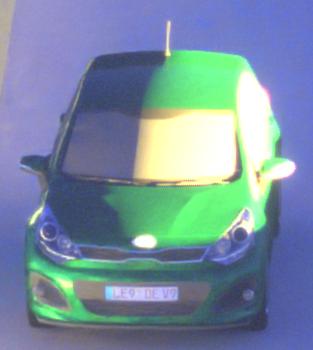
Make: KIA
Model: Rio 1.2
Detailed model: Rio (UB)
Model produced from: 2011/09
Model produced until: 2015/01
Doors: 3
Color: green
Road condition: dry road
Daytime: sunrise or sunset
Contrast: high contrast